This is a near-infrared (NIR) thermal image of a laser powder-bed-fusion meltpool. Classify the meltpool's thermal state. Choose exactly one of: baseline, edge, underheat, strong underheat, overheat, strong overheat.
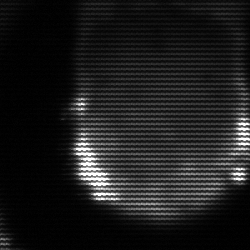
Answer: edge